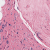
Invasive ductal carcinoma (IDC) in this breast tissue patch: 1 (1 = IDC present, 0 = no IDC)